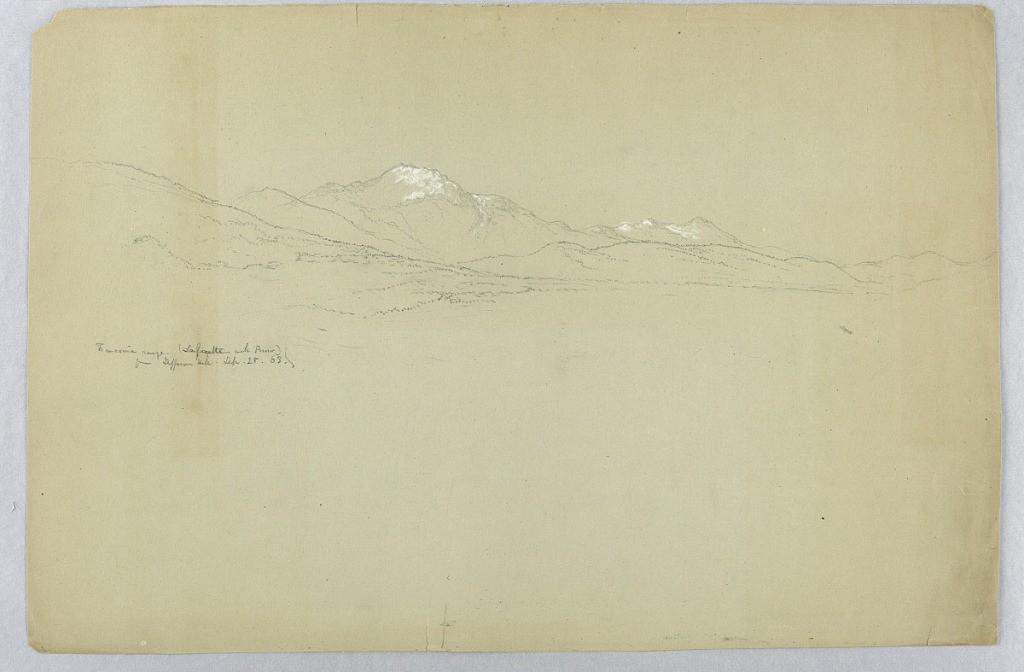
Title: Franconia Range Lafayette with Snow from Jefferson Hill
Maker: Daniel Huntington, American, 1816–1906
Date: September 28, 1863
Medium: Graphite and white crayon on grey paper
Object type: Drawing
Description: Lafayette mountain with snow. Low ridges, tree covered, left and right.